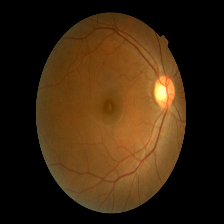
Diabetic retinopathy grade: Mild